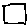
Label: square